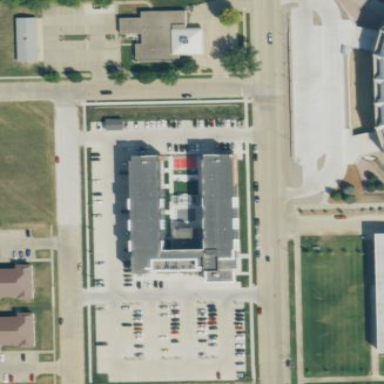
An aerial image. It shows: Dormitory building.